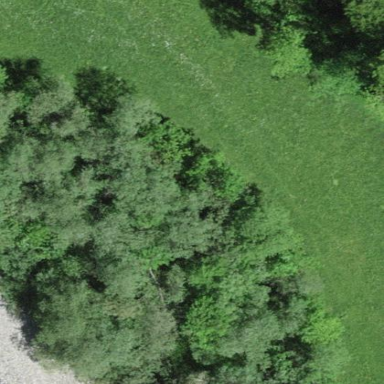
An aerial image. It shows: Beautiful meadow.